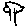
Label: tree